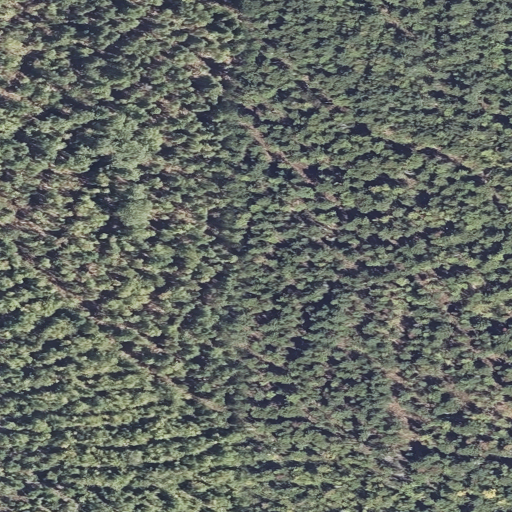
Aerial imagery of mountain in Maine named Watts Hill containing evergreen forest, mixed forest, shrub, and deciduous forest